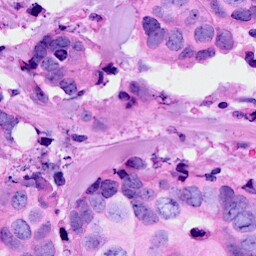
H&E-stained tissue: Breast